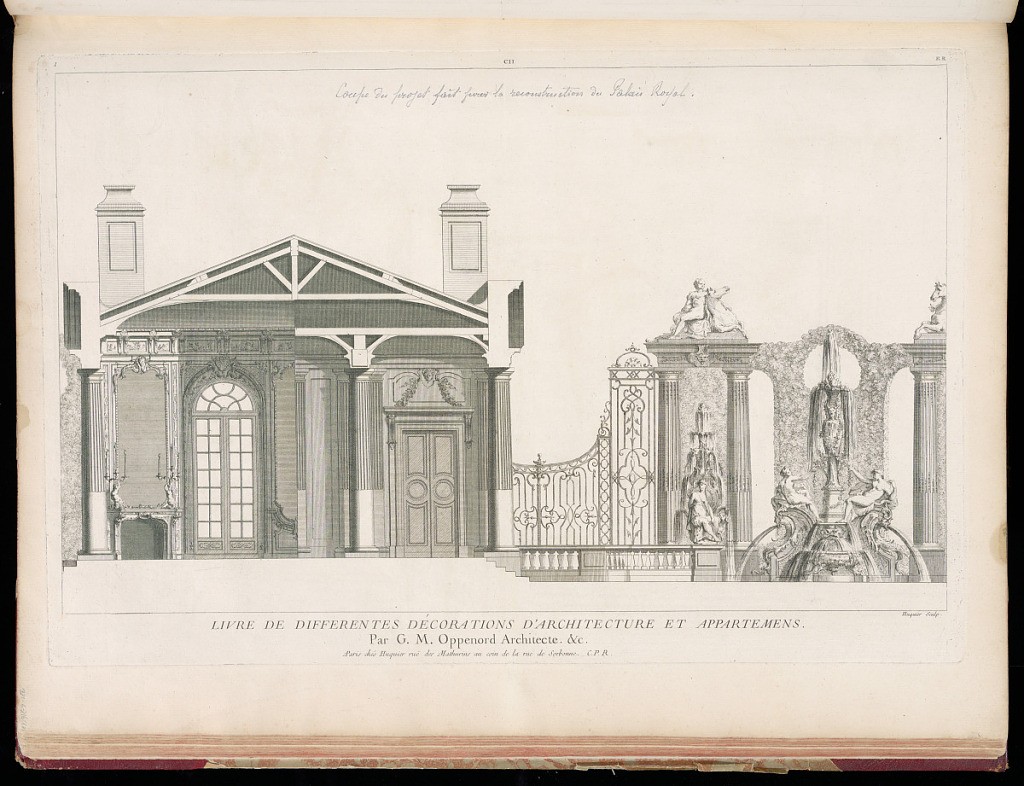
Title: Title Page
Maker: Gilles-Marie Oppenord, French, 1672–1742
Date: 1749-1761
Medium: Etching and engraving on laid paper
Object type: Bound print
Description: Cross section of a building next to a garden. The interior features a large mirror over a mantle with two figural candelabra on top, and floor to ceiling double-doors with windows. The garden features a tiered fountain decorated with satyr heads, a vase, dragons, mascarons, and nude female figures. A graphite inscription at the top of the plate indicates that this design was for a reconstruction project at the Palais Royal. The plate is signed and numbered.